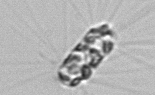
Label: Corethron_hystrix